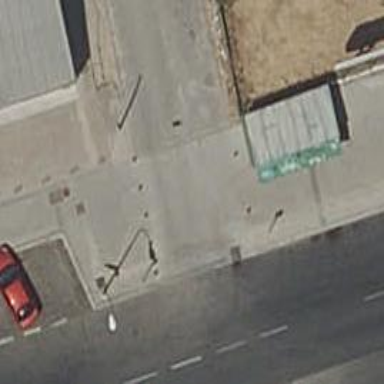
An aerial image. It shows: Bollard.